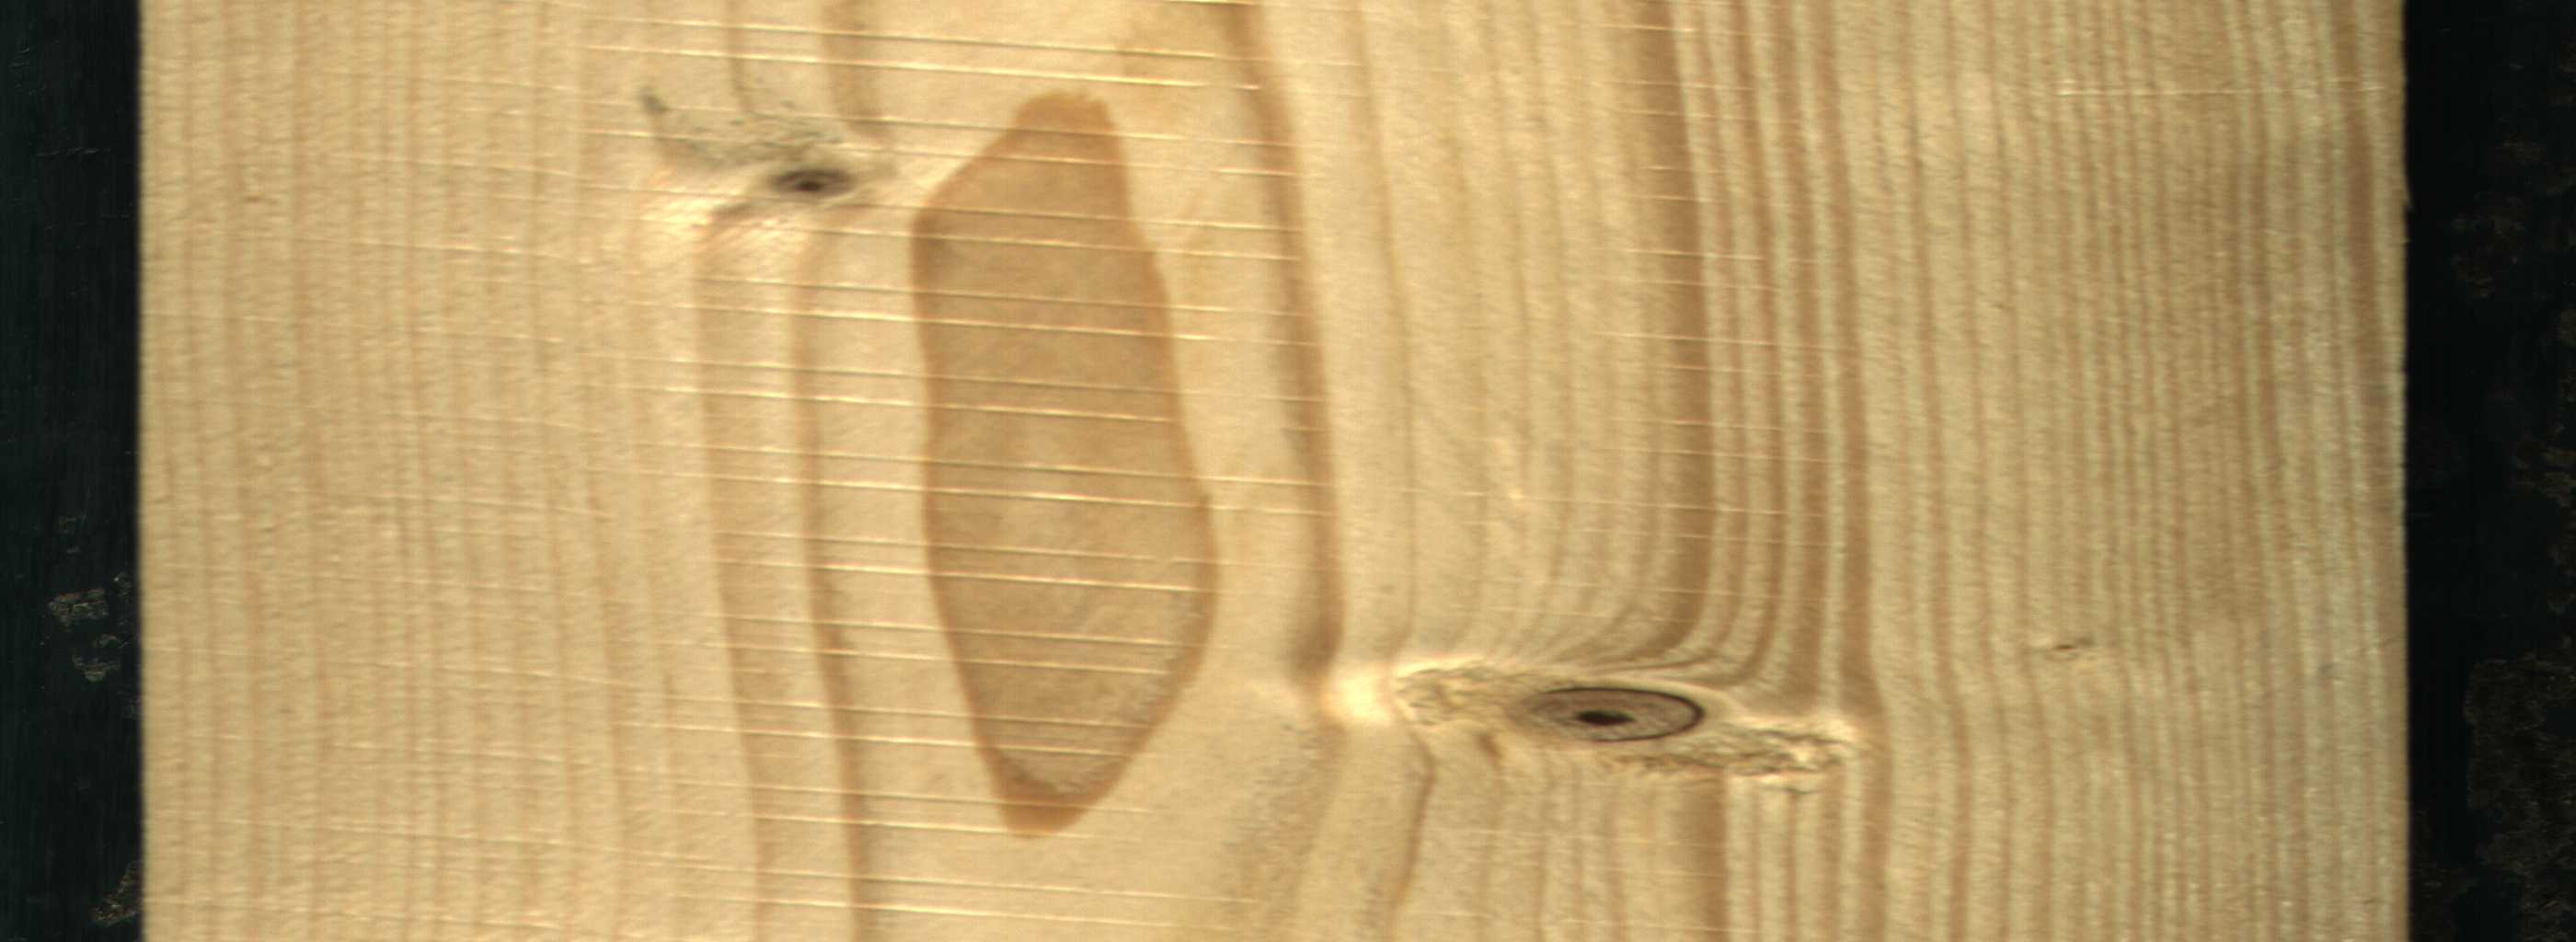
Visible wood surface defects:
Dead_Knot
Live_Knot